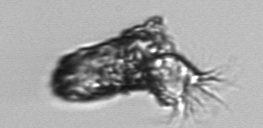
Label: Tintinnopsis